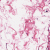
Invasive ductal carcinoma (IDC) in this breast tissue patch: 0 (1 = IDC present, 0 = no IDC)